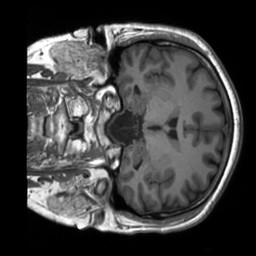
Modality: T1w
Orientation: coronal
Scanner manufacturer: siemens
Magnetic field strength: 3 T
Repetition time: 2.3 s
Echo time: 0.00207 s